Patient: sex F, age 57
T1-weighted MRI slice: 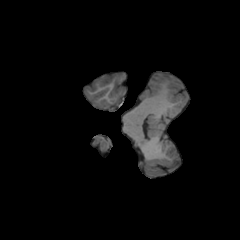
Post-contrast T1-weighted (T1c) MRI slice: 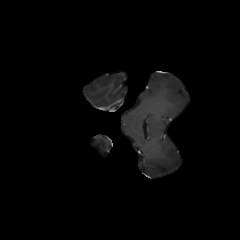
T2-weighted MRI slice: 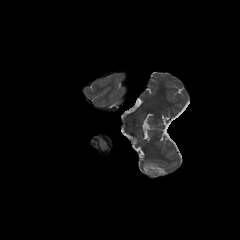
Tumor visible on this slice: no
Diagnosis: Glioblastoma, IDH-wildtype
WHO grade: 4